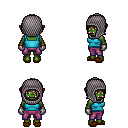
a pixel art fantasy rpg character, female body template, orc, green skin, teal pirate shirt, magenta pants, white blonde bangs hairstyle, chain hood, metal gloves, brown slippers, four views (front, back, left, right), 2x2 character sprite sheet, small pixel art, hard edges, no anti-aliasing